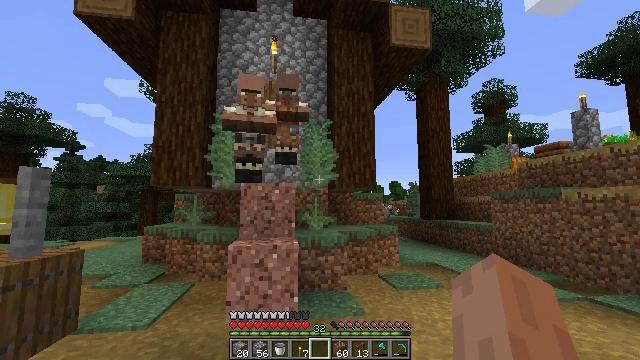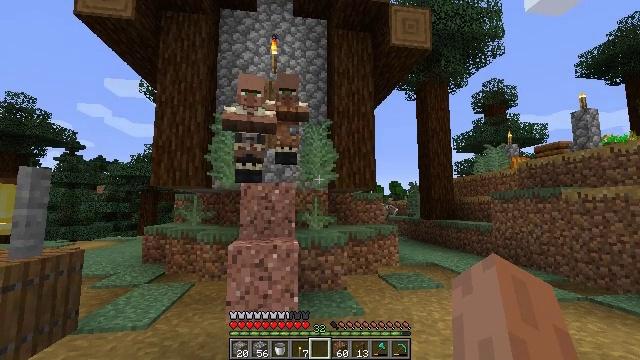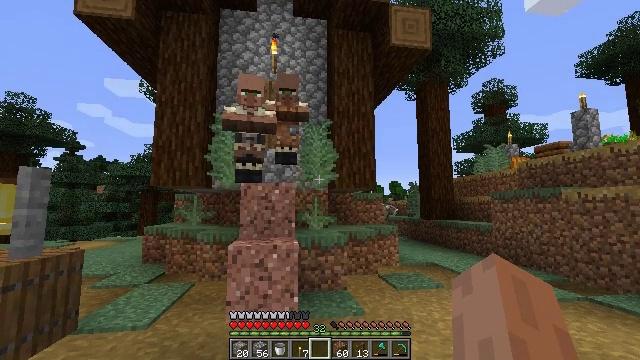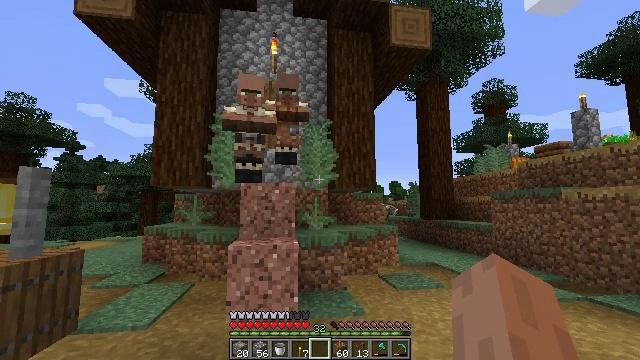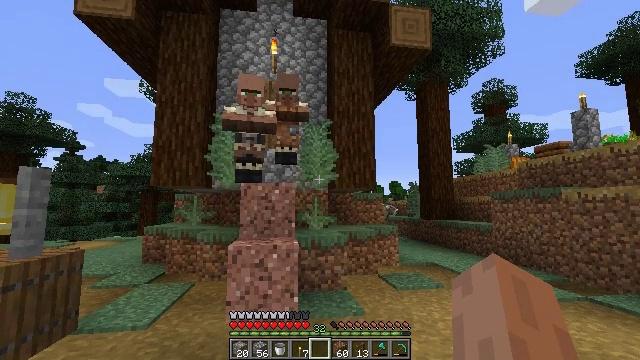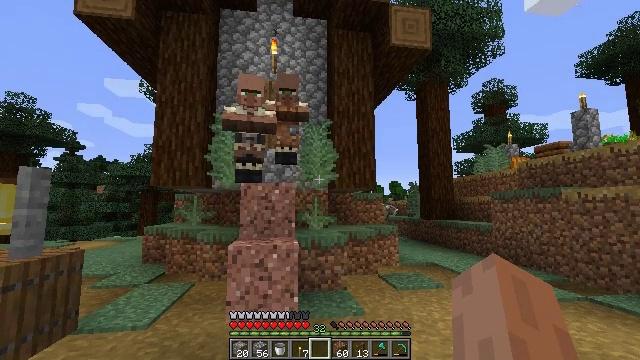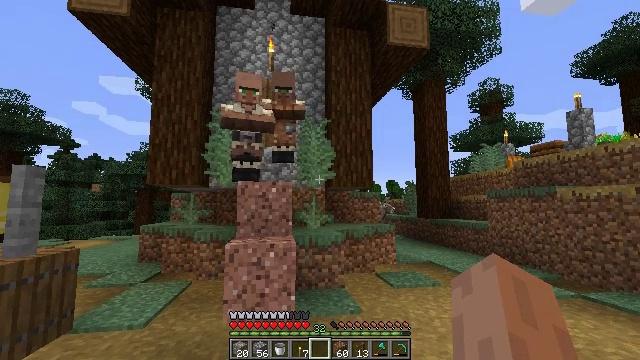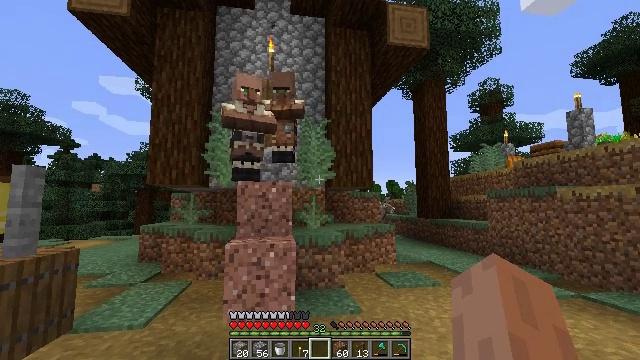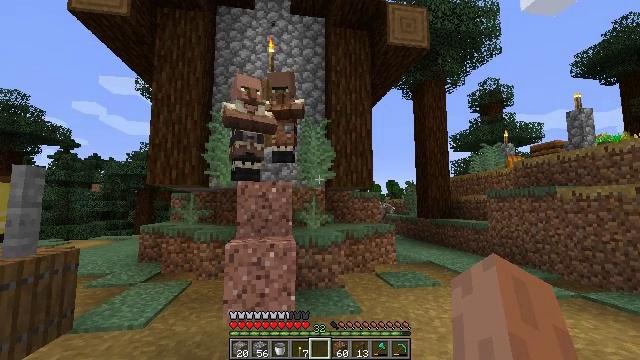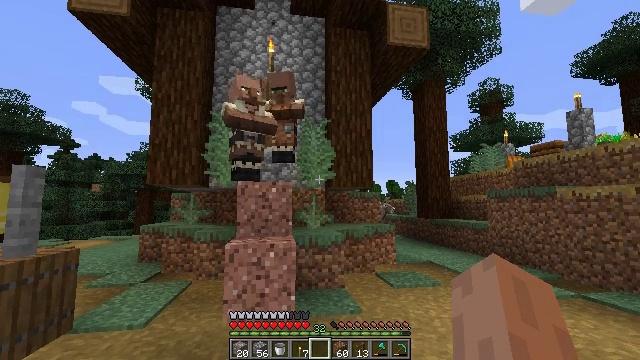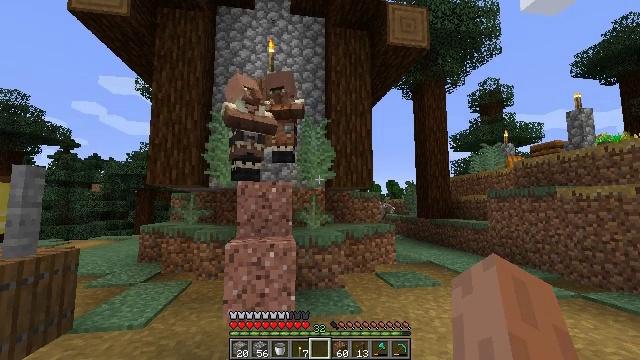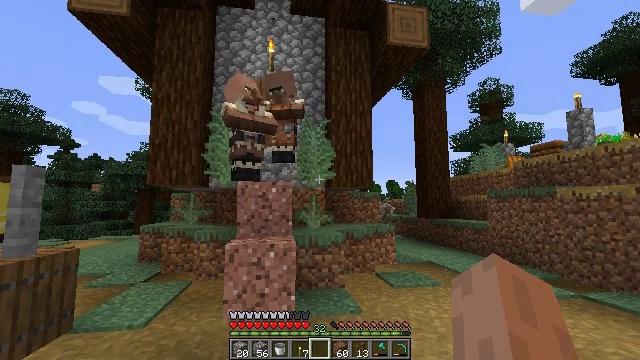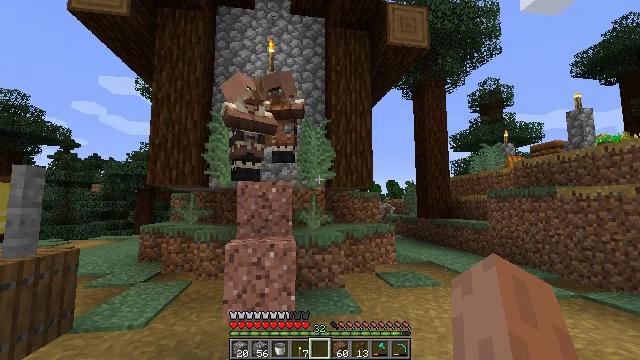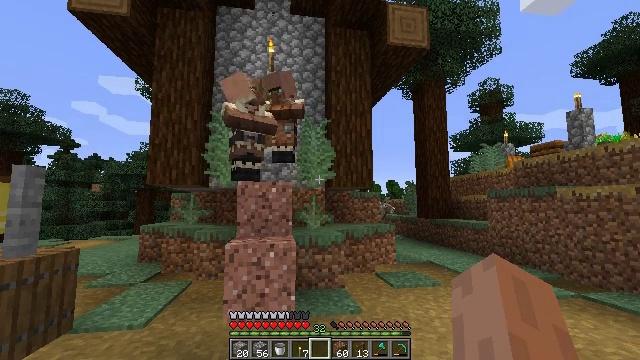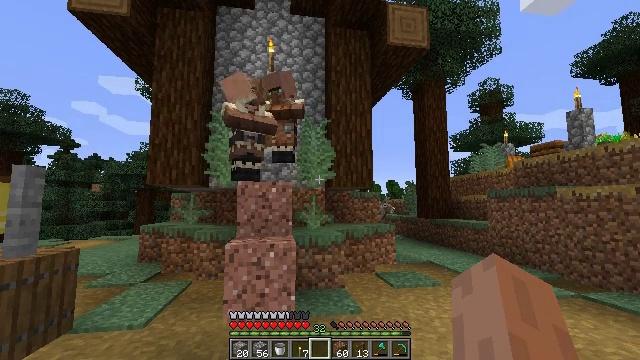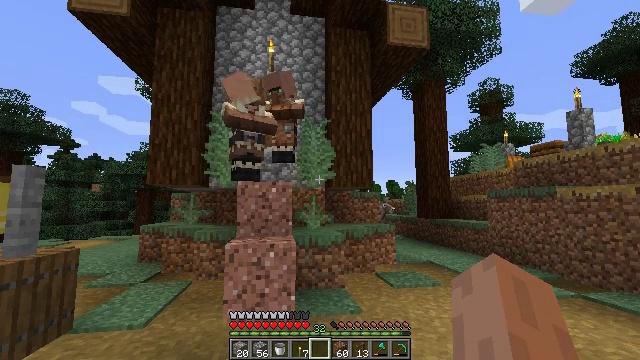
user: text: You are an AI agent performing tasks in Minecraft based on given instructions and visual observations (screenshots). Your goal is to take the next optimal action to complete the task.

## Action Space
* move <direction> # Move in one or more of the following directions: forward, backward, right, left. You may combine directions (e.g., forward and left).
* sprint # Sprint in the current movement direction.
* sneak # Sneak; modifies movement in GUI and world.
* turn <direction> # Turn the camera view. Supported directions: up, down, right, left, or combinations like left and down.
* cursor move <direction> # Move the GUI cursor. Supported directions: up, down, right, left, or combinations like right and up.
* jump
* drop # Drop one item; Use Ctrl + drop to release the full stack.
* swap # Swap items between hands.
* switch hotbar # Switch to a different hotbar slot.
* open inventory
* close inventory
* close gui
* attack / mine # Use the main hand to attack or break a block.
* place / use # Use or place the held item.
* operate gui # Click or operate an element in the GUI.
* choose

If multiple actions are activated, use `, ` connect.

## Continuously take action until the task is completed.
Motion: motion action
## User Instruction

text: Remove the existing composter.
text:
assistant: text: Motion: no_op
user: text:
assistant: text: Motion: no_op
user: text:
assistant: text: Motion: no_op
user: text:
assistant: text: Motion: no_op
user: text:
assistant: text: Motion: no_op
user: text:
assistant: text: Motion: no_op
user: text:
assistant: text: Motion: no_op
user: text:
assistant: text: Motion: no_op
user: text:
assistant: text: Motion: no_op
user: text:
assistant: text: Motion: no_op
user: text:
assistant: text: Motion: no_op
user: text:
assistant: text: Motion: no_op
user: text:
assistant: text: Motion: no_op
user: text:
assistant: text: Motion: no_op
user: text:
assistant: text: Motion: no_op
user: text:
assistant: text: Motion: no_op
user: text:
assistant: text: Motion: no_op
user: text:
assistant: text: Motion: no_op
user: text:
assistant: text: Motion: no_op
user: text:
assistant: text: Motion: no_op
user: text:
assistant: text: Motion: no_op
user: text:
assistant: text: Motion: no_op
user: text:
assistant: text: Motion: no_op
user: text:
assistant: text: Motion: no_op
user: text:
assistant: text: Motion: no_op
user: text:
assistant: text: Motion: no_op
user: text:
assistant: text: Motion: no_op
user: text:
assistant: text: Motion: no_op
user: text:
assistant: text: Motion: no_op
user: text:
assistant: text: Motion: no_op